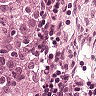
Metastatic tissue present: yes